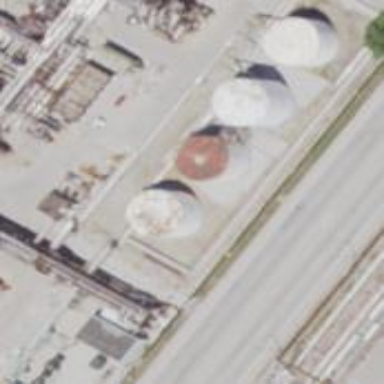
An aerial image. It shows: Storage tank that is man-made.